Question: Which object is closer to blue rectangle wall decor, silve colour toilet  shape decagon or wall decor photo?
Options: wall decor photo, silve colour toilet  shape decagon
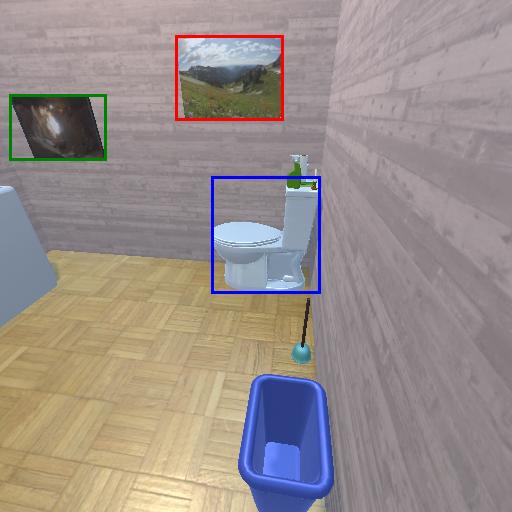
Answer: wall decor photo